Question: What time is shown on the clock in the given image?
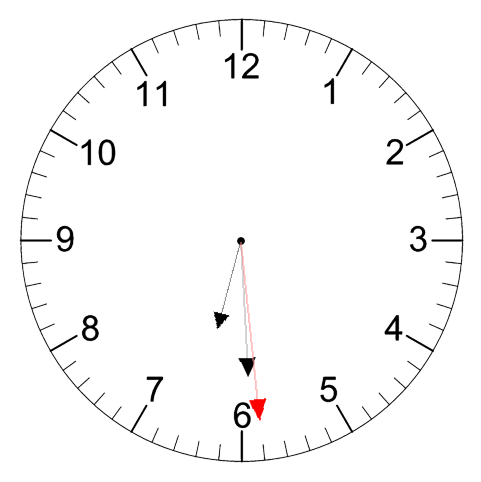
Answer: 06:29:29